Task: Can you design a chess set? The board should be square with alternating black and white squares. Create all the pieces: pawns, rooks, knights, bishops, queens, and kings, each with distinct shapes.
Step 1511:
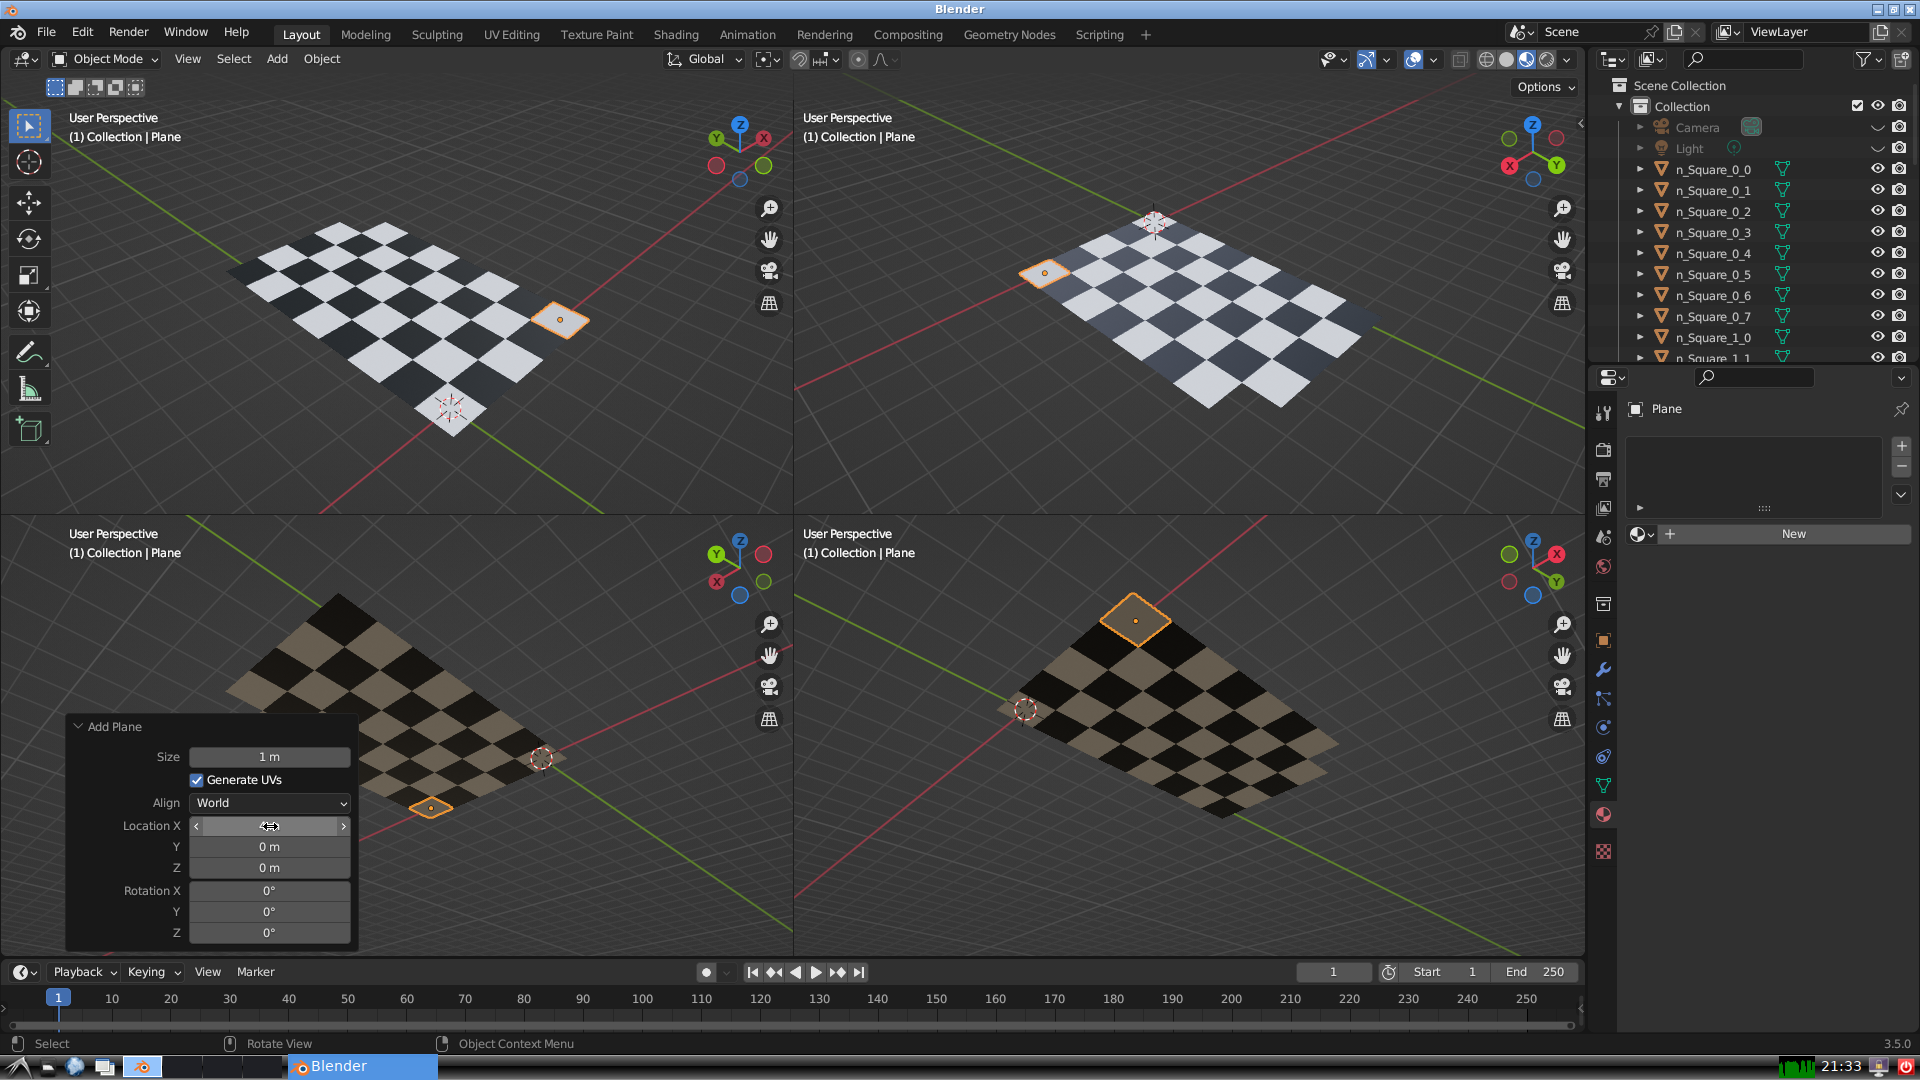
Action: {"mouse_move": [270, 846]}